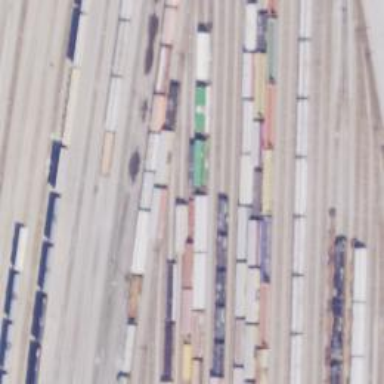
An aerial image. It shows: Railway yard in service.